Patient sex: M
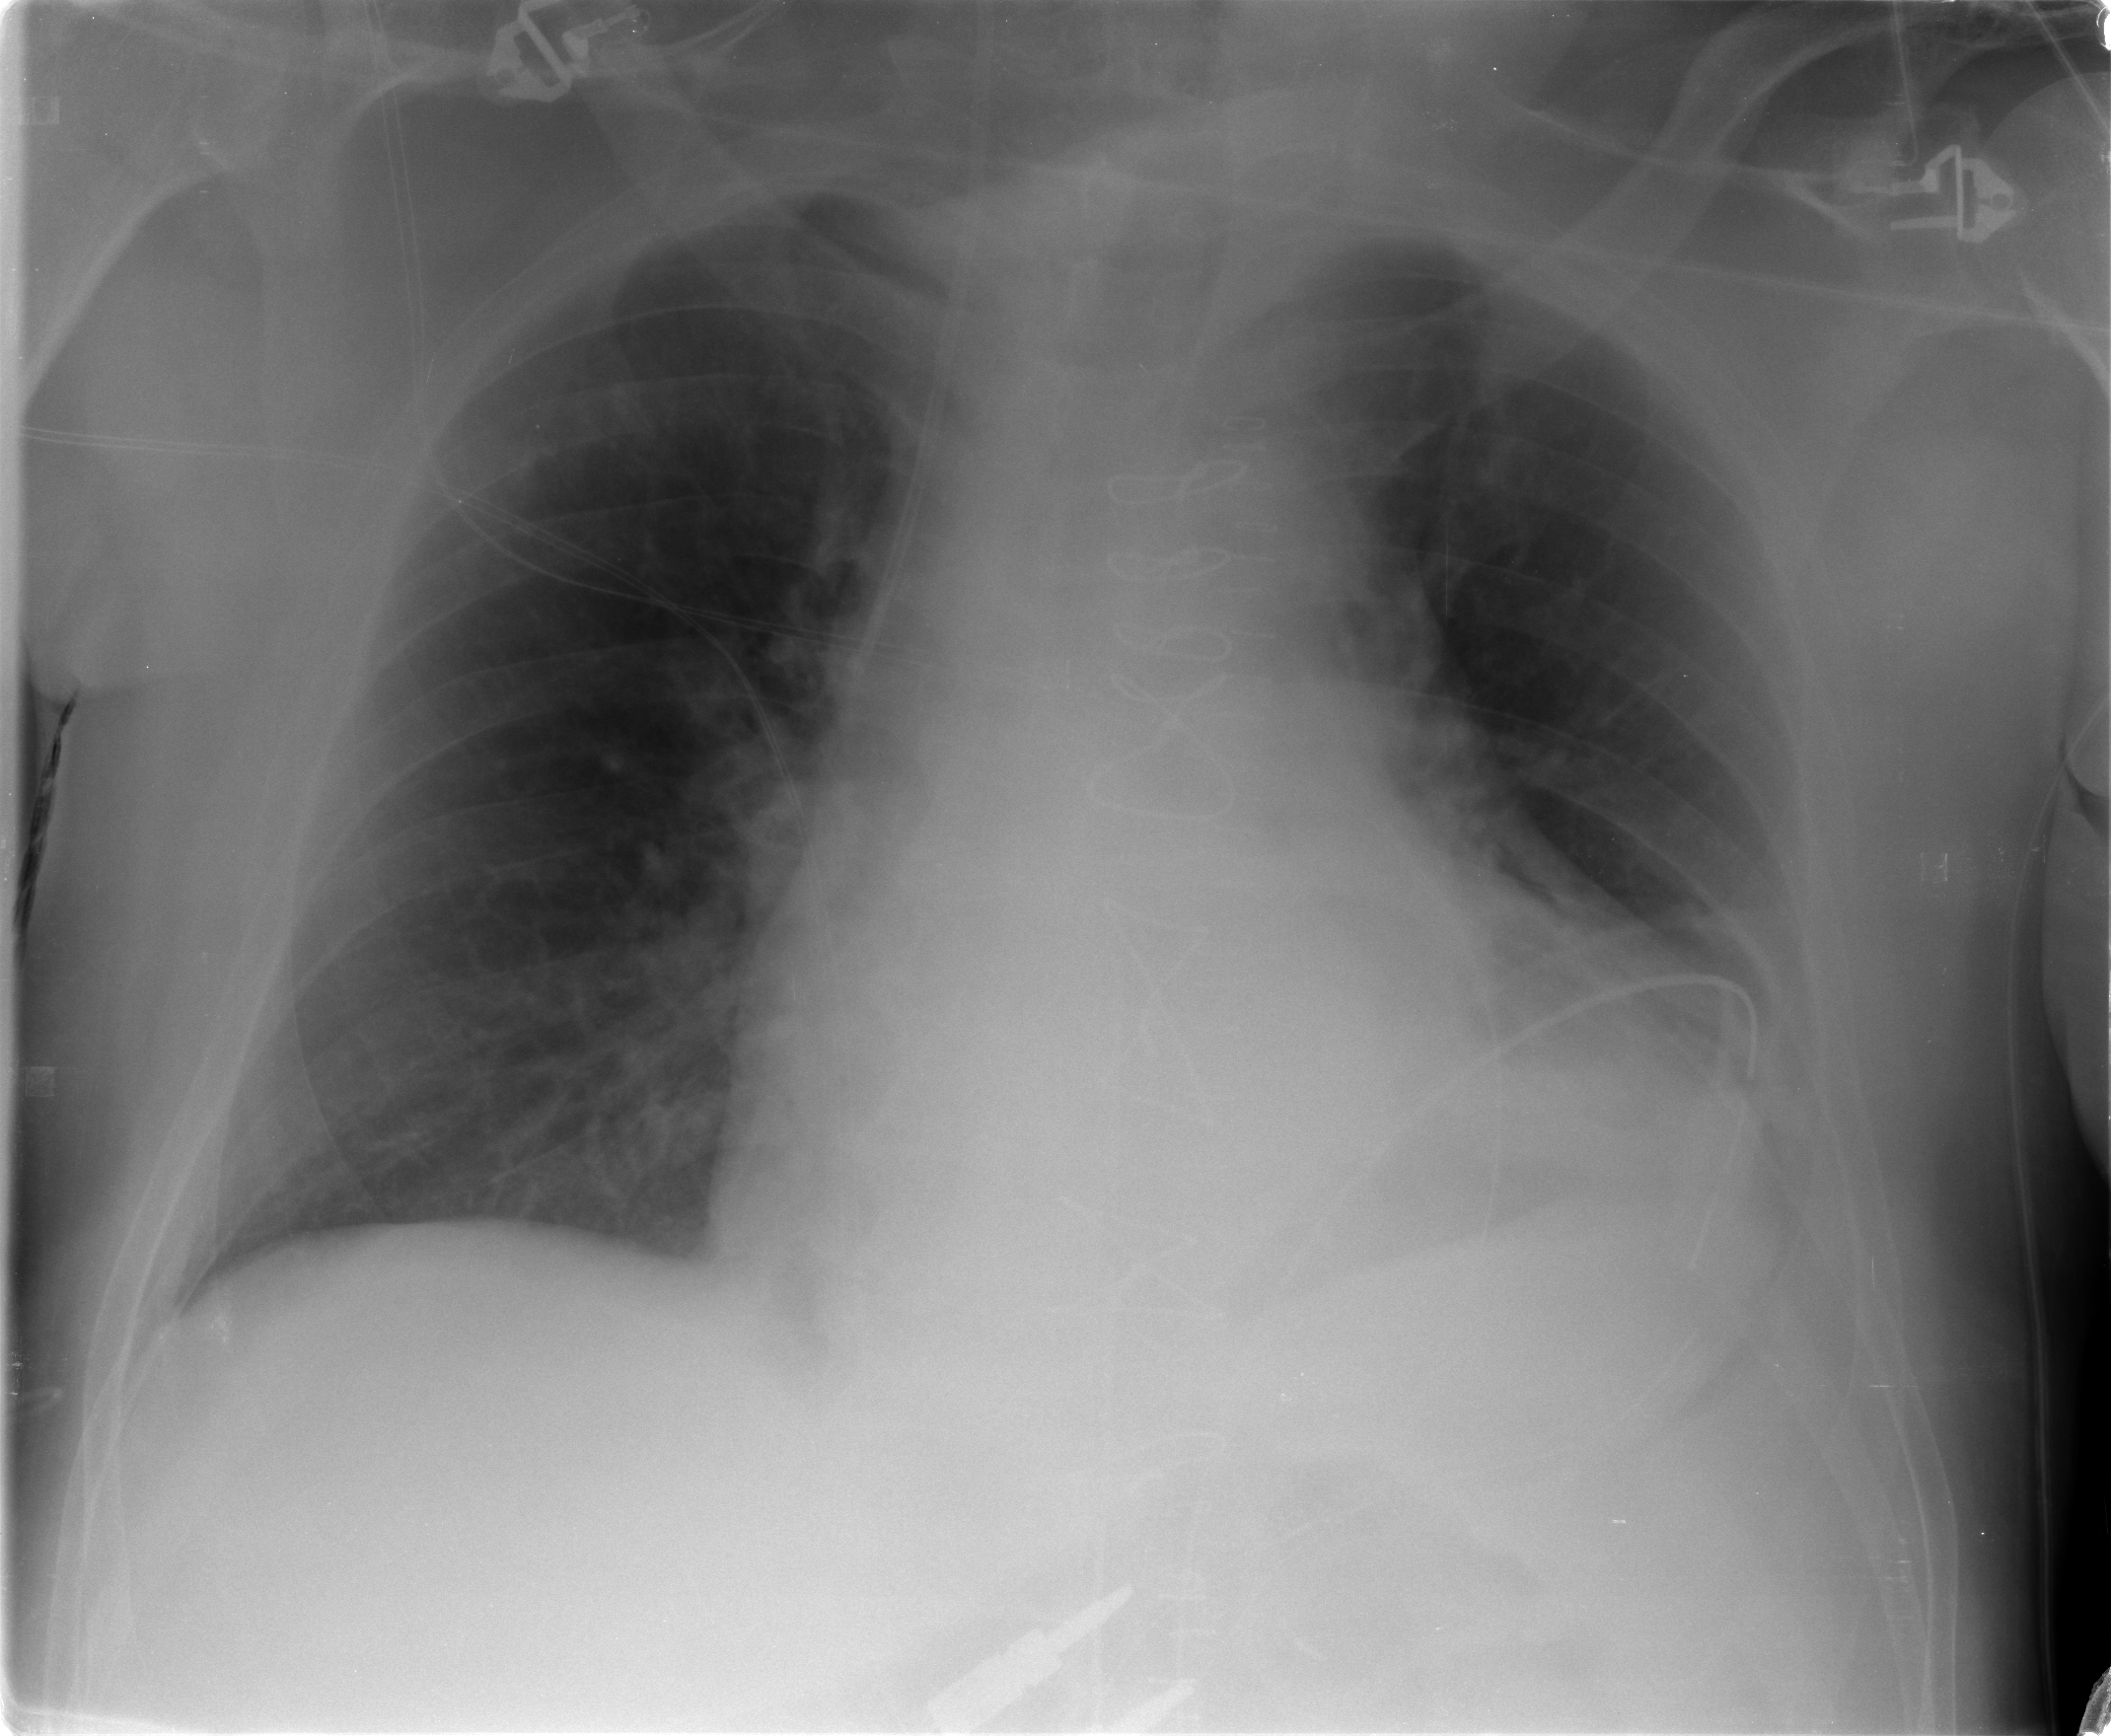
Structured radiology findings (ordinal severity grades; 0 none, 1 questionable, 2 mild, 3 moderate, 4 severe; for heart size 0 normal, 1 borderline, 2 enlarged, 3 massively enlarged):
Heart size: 2
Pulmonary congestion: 0
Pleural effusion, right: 0
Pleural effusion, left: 2
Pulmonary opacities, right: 0
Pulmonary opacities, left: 0
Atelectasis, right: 0
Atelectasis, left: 2